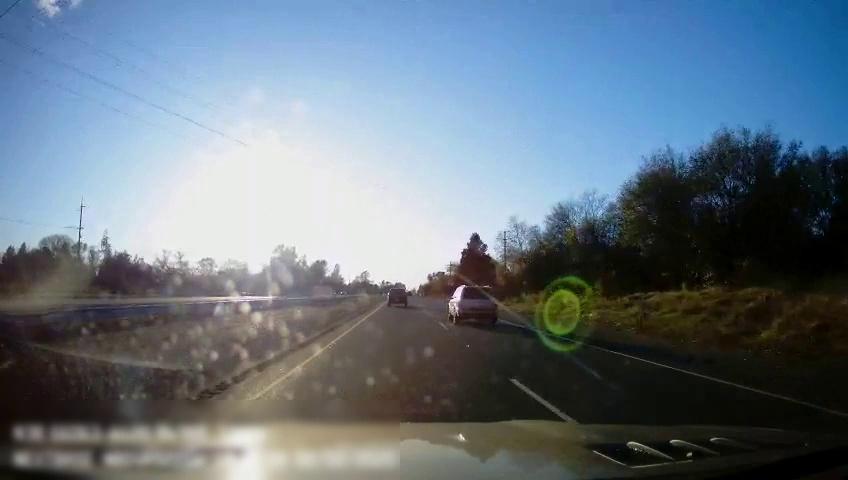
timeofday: Day
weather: Sunny
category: Drivable Space
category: Drivable Space
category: Vehicles | Truck
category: Vehicles | SUV
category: Lanes | Current Lane
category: Lanes | Current Lane
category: Lanes | Alternate Lane